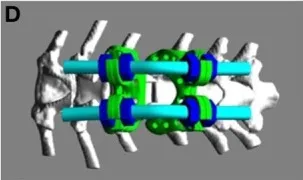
Design of the custom-made titanium implants. (B-D) The titanium implants consisted of spinal covers (green), fixing rods (cyan), and nuts (blue).
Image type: radiology (mri)